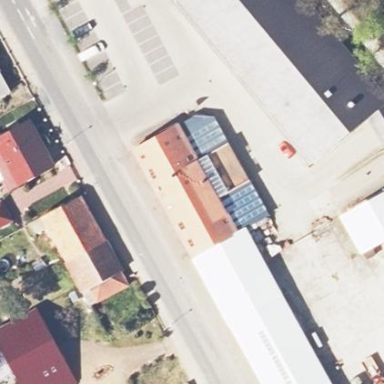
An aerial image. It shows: Building.